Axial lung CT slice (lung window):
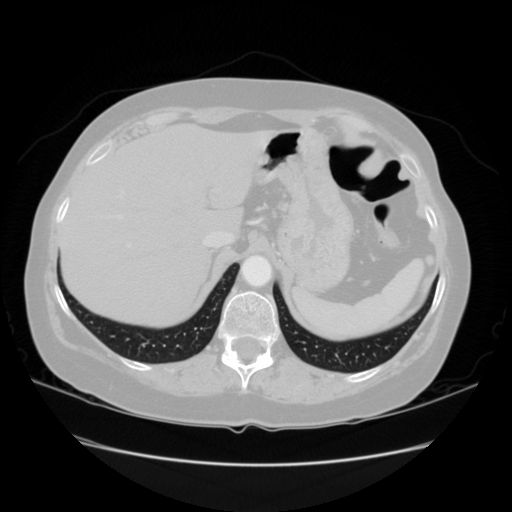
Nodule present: no